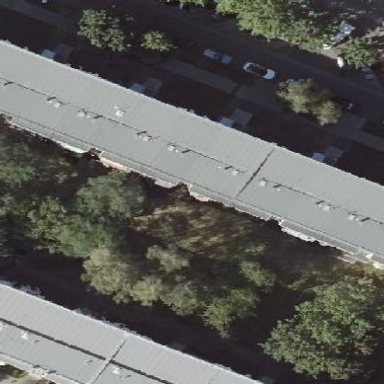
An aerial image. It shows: Flat-roofed apartment building.